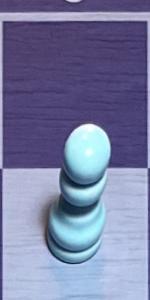
Label: Pawn_White